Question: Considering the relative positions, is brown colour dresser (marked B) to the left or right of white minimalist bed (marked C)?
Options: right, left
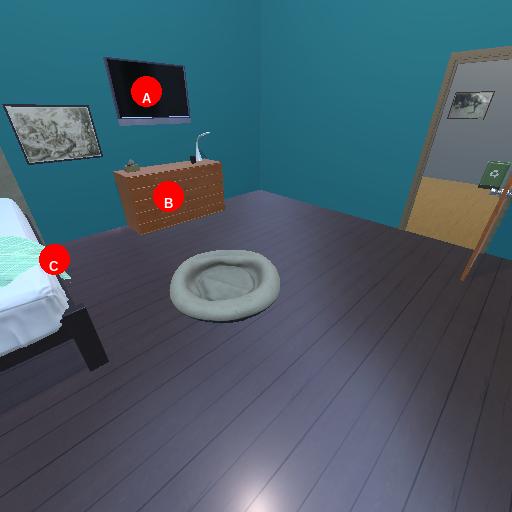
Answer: right